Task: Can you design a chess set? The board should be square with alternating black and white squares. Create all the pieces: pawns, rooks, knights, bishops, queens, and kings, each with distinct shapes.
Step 280:
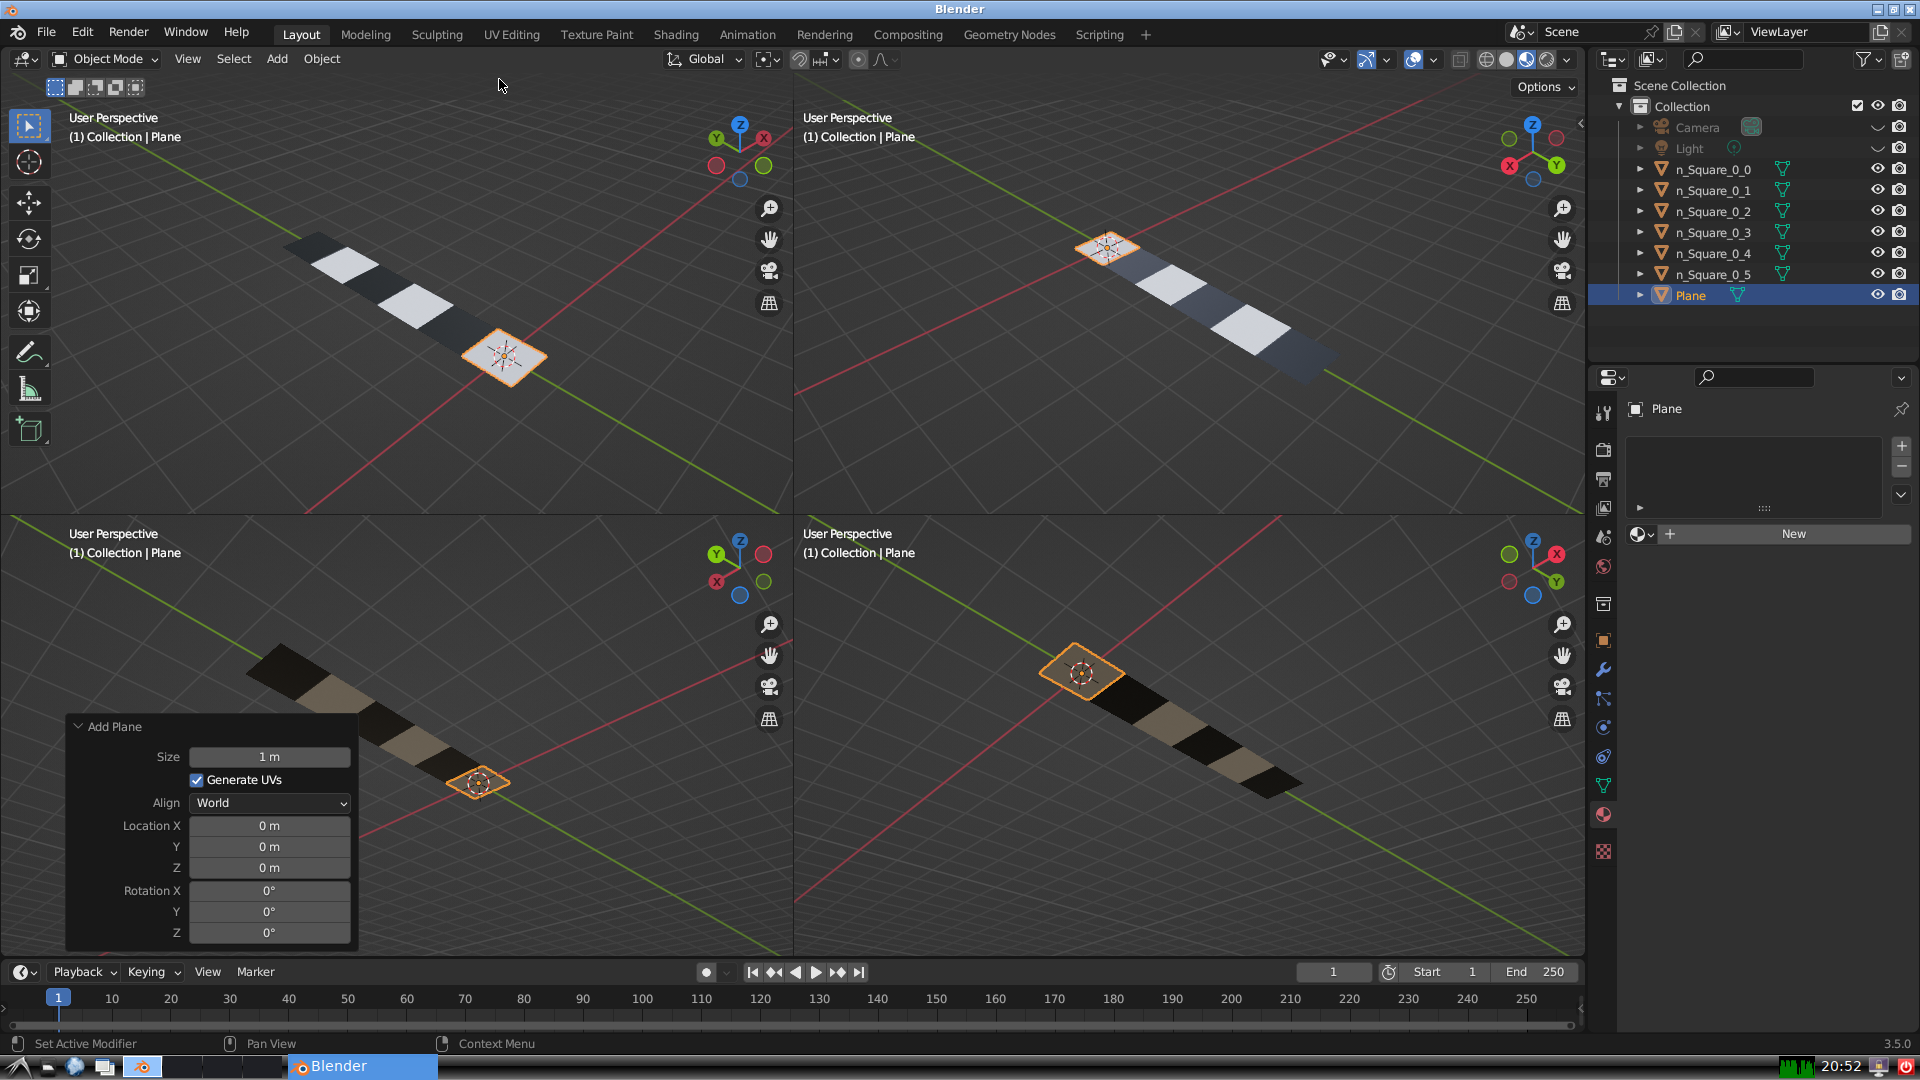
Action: {"mouse_move": [270, 758]}